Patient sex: M
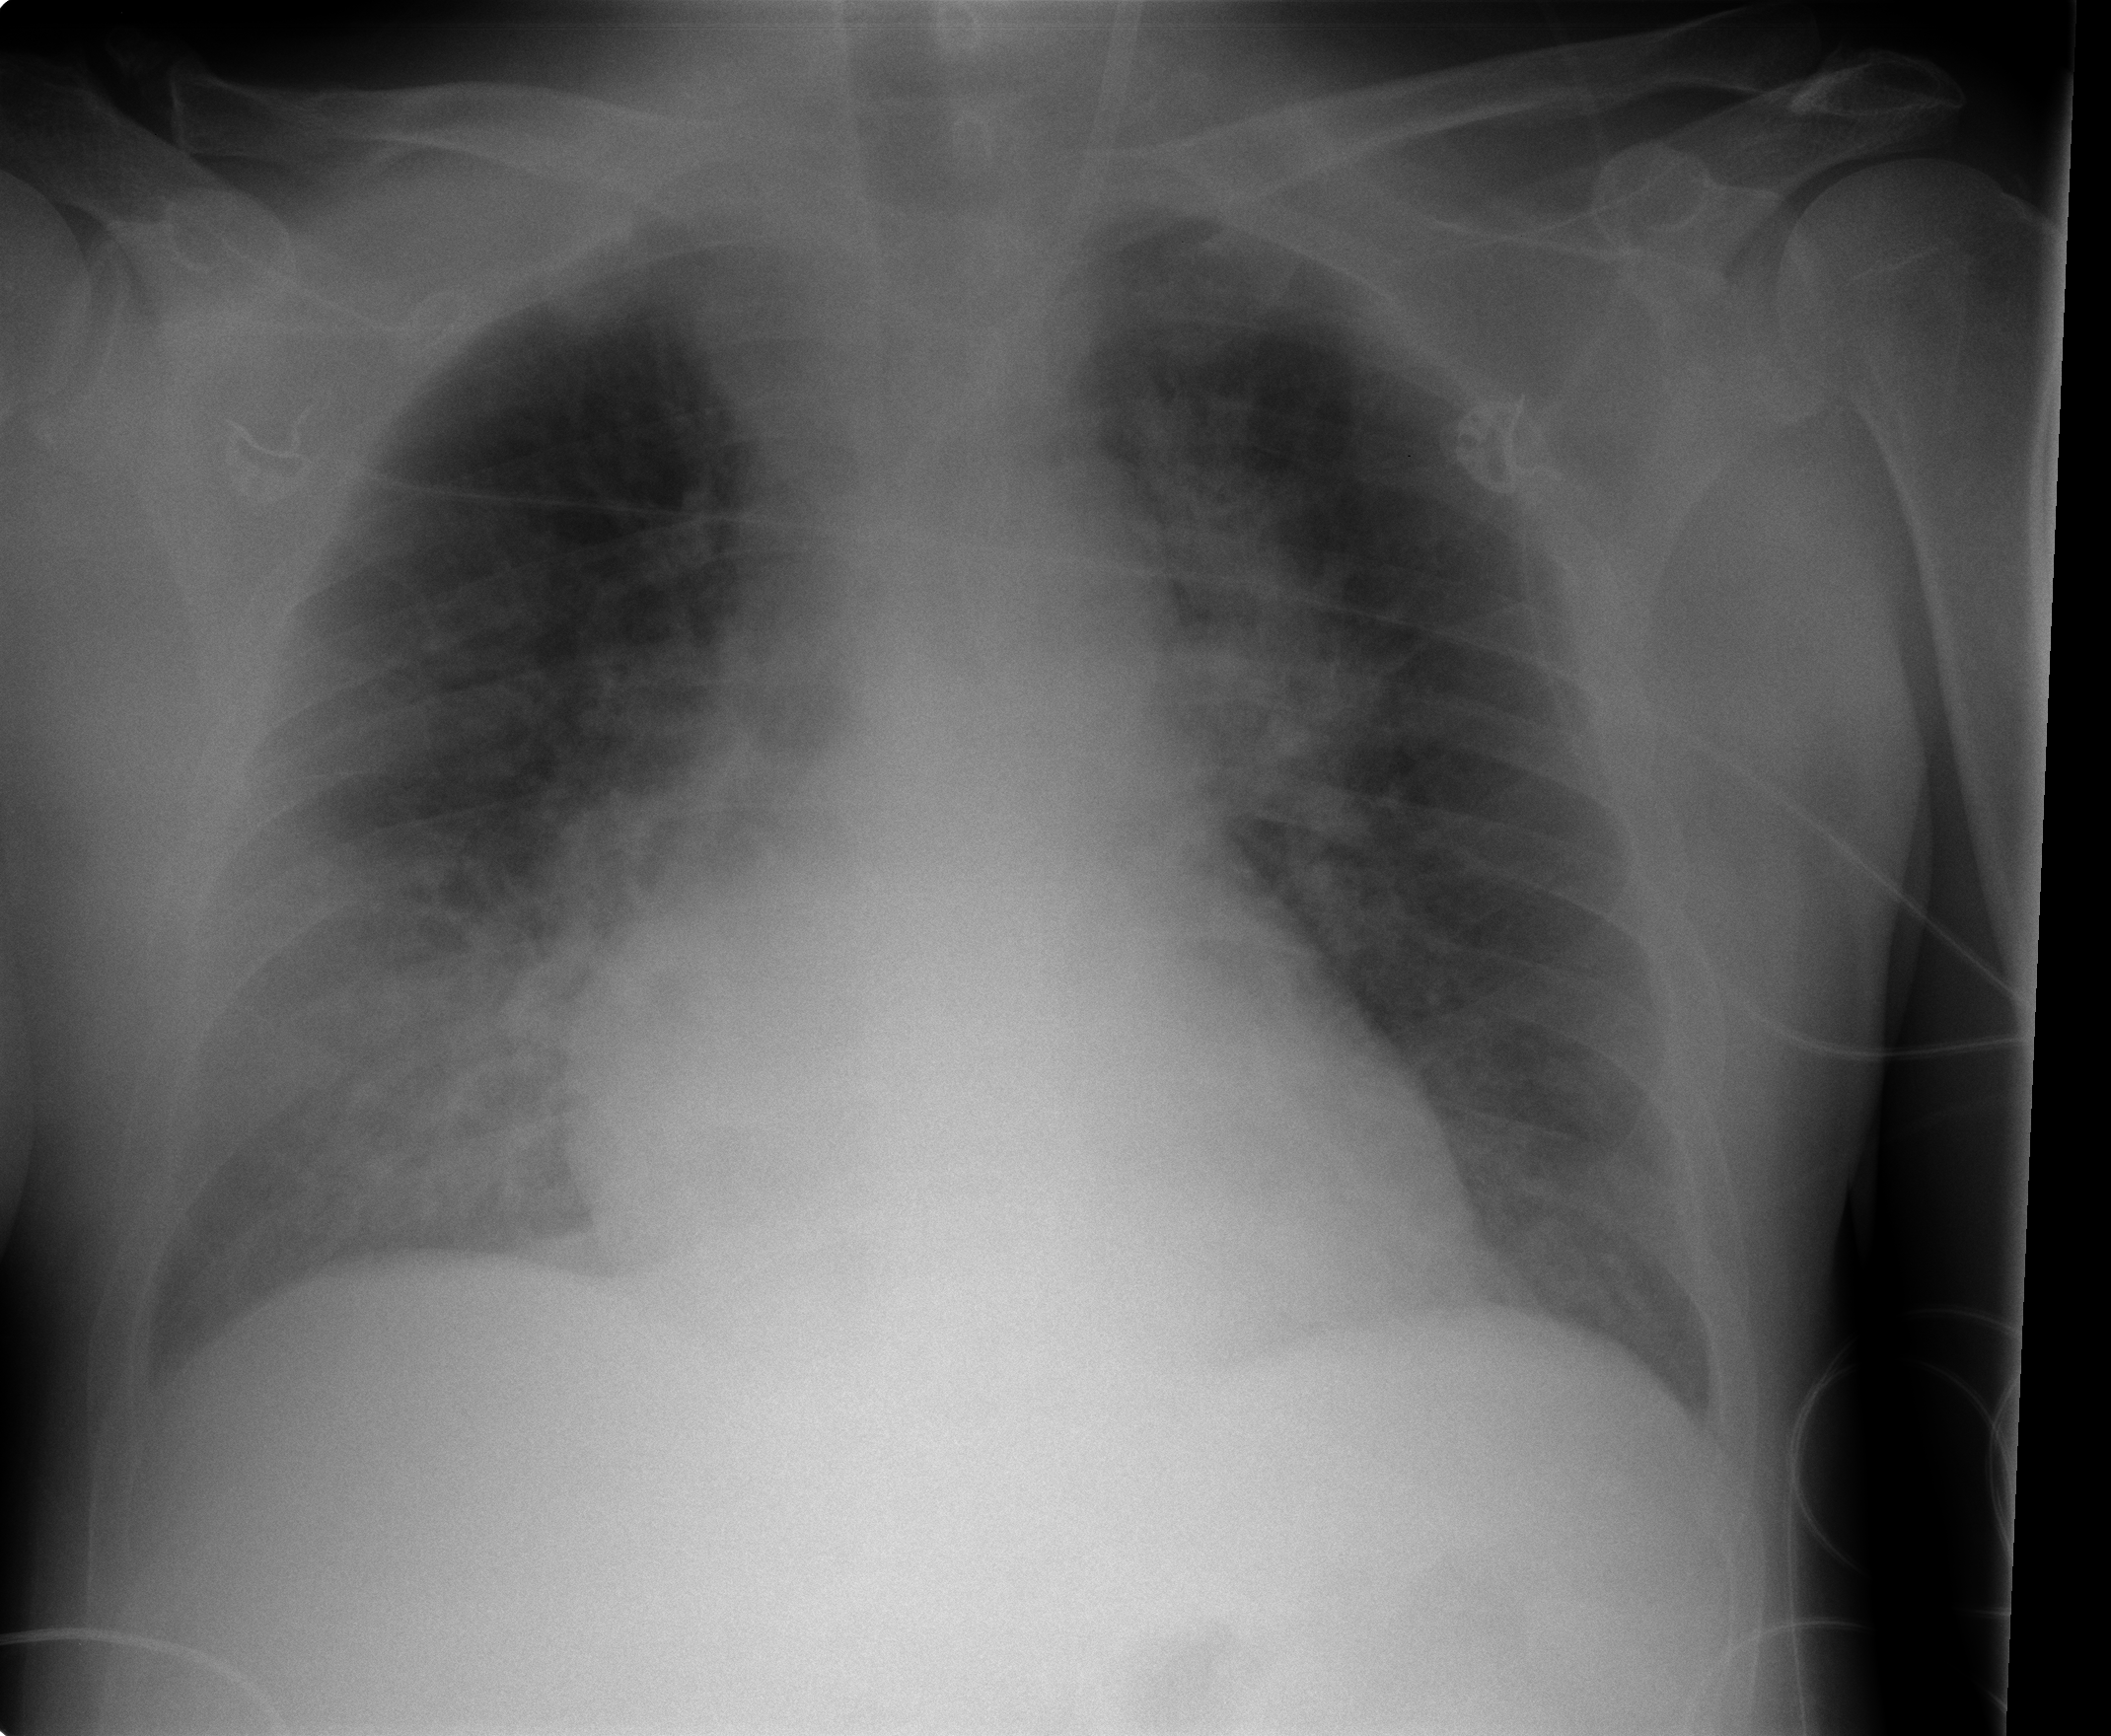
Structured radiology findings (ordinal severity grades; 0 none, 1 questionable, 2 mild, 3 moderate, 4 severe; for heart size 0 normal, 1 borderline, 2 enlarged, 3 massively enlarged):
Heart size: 0
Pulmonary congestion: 2
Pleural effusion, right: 0
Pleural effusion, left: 0
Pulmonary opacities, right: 2
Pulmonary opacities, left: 2
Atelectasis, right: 0
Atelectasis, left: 0